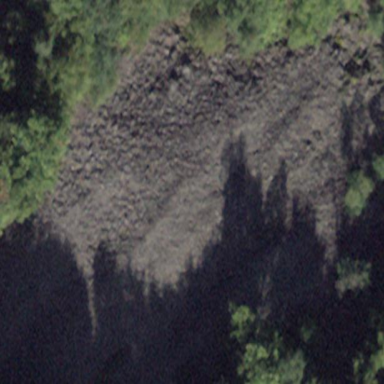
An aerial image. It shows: Natural scree.